Question: I am debugging an algorithm I wrote that converts a complex, self-intersecting polygon into a simple polygon by means of identifying all intersection points, and walking around the outside perimeter.
I wrote a series of random data generating stress tests, and in this one, I encountered an interesting situation that caused my algorithm to fail, after working correctly thousands upon thousands of times.
'''
double fRand(double fMin, double fMax)
{
double f = (double)rand() / RAND_MAX; // On my machine RAND_MAX = <PHONE>
return fMin + f * (fMax - fMin);
}
// ... testing code below:
srand(1);
for(int j=3;j<5000;j+=5) {
std::vector<E_Point> geometry;
for(int i=0;i<j;i++) {
double radius = fRand(0.6,1.0);
double angle = fRand(0,2*3.<PHONE>);
E_Point pt(cos(angle),sin(angle));
pt *= radius;
geometry.push_back(pt); // sending in a pile of shit
}
// run algorithm on this geometry
'''
That was an overview of how this is relevant and how I got to where I am now. There are a lot more details I'm leaving out.
What I have been able to do is narrow the issue down to the segment-segment intersection code i am using:
'''
bool intersect(const E_Point& a0, const E_Point& a1,
const E_Point& b0, const E_Point& b1,
E_Point& intersectionPoint) {
if (a0 == b0 || a0 == b1 || a1 == b0 || a1 == b1) return false;
double x1 = a0.x; double y1 = a0.y;
double x2 = a1.x; double y2 = a1.y;
double x3 = b0.x; double y3 = b0.y;
double x4 = b1.x; double y4 = b1.y;
//AABB early exit
if (b2Max(x1,x2) < b2Min(x3,x4) || b2Max(x3,x4) < b2Min(x1,x2) ) return false;
if (b2Max(y1,y2) < b2Min(y3,y4) || b2Max(y3,y4) < b2Min(y1,y2) ) return false;
float ua = ((x4 - x3) * (y1 - y3) - (y4 - y3) * (x1 - x3));
float ub = ((x2 - x1) * (y1 - y3) - (y2 - y1) * (x1 - x3));
float denom = (y4 - y3) * (x2 - x1) - (x4 - x3) * (y2 - y1);
// check against epsilon (lowest normalized double value)
if (fabs(denom) < DBL_EPSILON) {
//Lines are too close to parallel to call
return false;
}
ua /= denom;
ub /= denom;
if ((0 < ua) && (ua < 1) && (0 < ub) && (ub < 1)) {
intersectionPoint.x = (x1 + ua * (x2 - x1));
intersectionPoint.y = (y1 + ua * (y2 - y1));
return true;
}
return false;
}
'''
What's happening is that I have two intersections that this function returns the exact same intersection point value for. Here is a very zoomed in view of the relevant geometry:

The vertical line is defined by the points
'(0.3871953044519425, -0.91857980824611341), (0.36139704793723609, 0.91605957361605106)'
the green nearly-horizontal line by the points '(0.8208980020500205, 0.52853407296583088), (0.36178501611208552, 0.88880385168617226)'
and the white line by '(0.36178501611208552, 0.88880385168617226), (-0.43211245441046209, 0.68034202227710472)'
As you can see the last two lines do share a common point.
My function gives me a solution of '(0.36178033094571277, 0.88880245640159794)'
for BOTH of these intersections (one of which you see in the picture as a red dot).
The reason why this is a big problem, is that my perimeter algorithm depends on sorting the intersection points on each edge. Since both of these intersection points were calculated to have the same exact value, the sort put them in the wrong orientation. The path of the perimeter comes from above, and followed the white line left, rather than the green line left, meaning that I was no longer following the outside perimeter of my polygon shape.
To fix this problem, there are probably a lot of things I can do but I do not want to search through all of the intersection lists to check against other points to see if the positions compare equal. A better solution would be to try to increase the accuracy of my intersection function.
So what I'm asking is, why is the solution point so inaccurate? Is it because one of the lines is almost vertical? Should I be performing some kind of transformation first? In both cases the almost-vertical line was passed as 'a0' and 'a1'.
Update: Hey, look at this:
'''
TEST(intersection_precision_test) {
E_Point problem[] = {
{0.3871953044519425, -0.91857980824611341}, // 1559
{0.36139704793723609, 0.91605957361605106}, // 1560
{-0.8208980020500205, 0.52853407296583088}, // 1798
{0.36178501611208552, 0.88880385168617226}, // 1799
{-0.43211245441046209, 0.6803420222771047} // 1800
};
std::cout.precision(16);
E_Point result;
intersect(problem[0],problem[1],problem[2],problem[3],result);
std::cout << "1: " << result << std::endl;
intersect(problem[0],problem[1],problem[3],problem[2],result);
std::cout << "2: " << result << std::endl;
intersect(problem[1],problem[0],problem[2],problem[3],result);
std::cout << "3: " << result << std::endl;
intersect(problem[1],problem[0],problem[3],problem[2],result);
std::cout << "4: " << result << std::endl;
intersect(problem[2],problem[3],problem[0],problem[1],result);
std::cout << "rev: " << result << std::endl;
intersect(problem[3],problem[2],problem[0],problem[1],result);
std::cout << "revf1: " << result << std::endl;
intersect(problem[2],problem[3],problem[1],problem[0],result);
std::cout << "revf2: " << result << std::endl;
intersect(problem[3],problem[2],problem[1],problem[0],result);
std::cout << "revfboth: " << result << std::endl;
}
'''
Output:
'''
Starting Test intersection_precision_test, at Polygon.cpp:1830
1: <0.3617803309457128,0.8888024564015979>
2: <0.3617803309457128,0.8888024564015979>
3: <0.3617803314022162,0.8888024239374175>
4: <0.3617803314022162,0.8888024239374175>
rev: <0.3617803635476076,0.8888024344185281>
revf1: <0.3617803313928456,0.8888024246235207>
revf2: <0.3617803635476076,0.8888024344185281>
revfboth: <0.3617803313928456,0.8888024246235207>
'''
Am I actually running out of mantissa bits or can I do significantly better with a smarter algorithm?
The problem here is that there's no easy way for me to determine when a vertex is set really really close to another line. I wouldn't mind moving it or even completely nuking it because neither of those will screw up my sort!
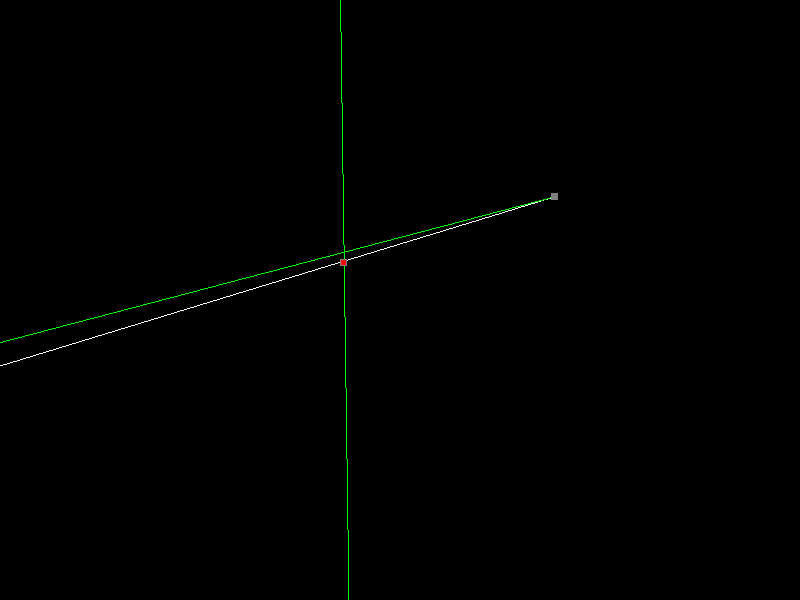
Answer: If you change your float intermediates (ua, ub, denom) to doubles and print the ua values (after division), you'll get these:
'''
0x1.f864ab6b36458p-1 in the first case
0x1.f864af01f2037p-1 in the second case
'''
I've printed them in hex to make it easy to look at the bits. These two values agree in the first 22 bits ('1.f864a' plus the high bit of 'b' and 'f'). A float only has 23 bits of significand! It's no surprise that if you compute your intermediates in floats, they get rounded to the same answer.
In this case, you can perhaps work around the problem by computing your intermediates using doubles instead of floats. (I made my point struct use doubles for x and y. If you're using floats, I don't know if computing the intermediates in doubles will help.)
However, a case where the vertical segment passes even closer to the intersection of the two horizontal segments might still require even more precision than a double can provide.
What would you do if the vertical segment passed exactly through the shared endpoint of the horizontal segments? I assume you handle this case correctly.
If you look at the ub values (after division), computed with doubles, you get these:
'''
0.9999960389052315
5.904388076838819e-06
'''
This means that the intersection is very, very close to the shared endpoint of the horizontal segments.
So here's what I think you can do. Each time you compute an intersection, look at ub. If it's sufficiently close to 1, the endpoint to be the intersection point. Then treat the intersection as if it had been an exact pass-through case in the first place. You don't really have to change the data, but you have to treat the endpoint as moved for both of the segments that share the endpoint, which means the current intersection test and the test on the next line segment.